Aerial crown-view tile of a tropical tree (Barro Colorado Island, Panama), acquired 20250512:
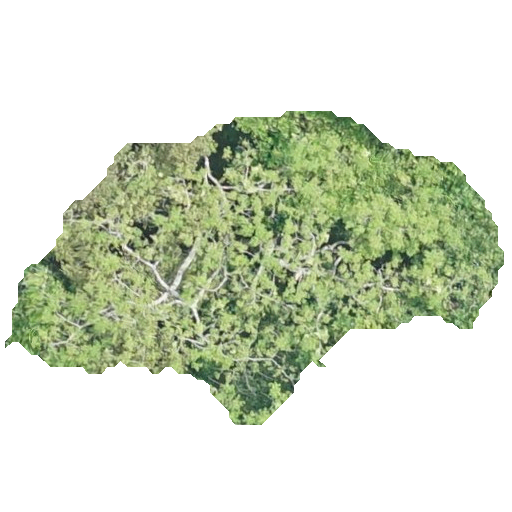
Species: Spondias radlkoferi
GBIF accepted scientific name: Spondias radlkoferi
Crown area: 141.186 m²